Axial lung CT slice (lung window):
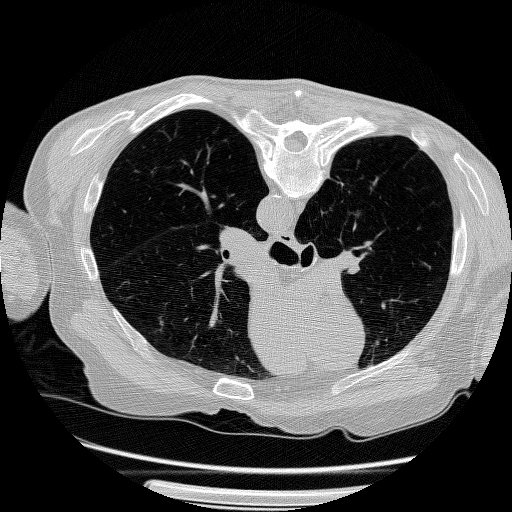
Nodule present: no